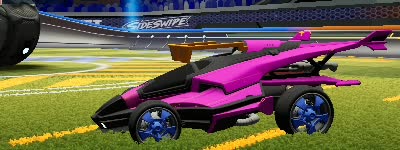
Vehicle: aftershock